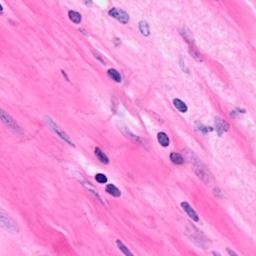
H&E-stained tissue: Breast